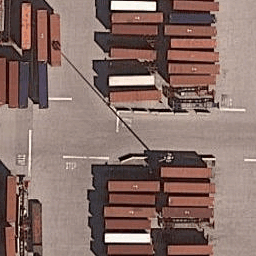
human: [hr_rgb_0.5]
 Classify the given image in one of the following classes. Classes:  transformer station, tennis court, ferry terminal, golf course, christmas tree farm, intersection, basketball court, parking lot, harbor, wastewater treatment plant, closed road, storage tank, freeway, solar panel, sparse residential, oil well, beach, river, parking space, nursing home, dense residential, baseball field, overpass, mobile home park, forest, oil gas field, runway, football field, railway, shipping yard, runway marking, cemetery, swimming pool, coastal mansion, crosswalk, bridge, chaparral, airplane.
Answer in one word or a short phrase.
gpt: shipping yard